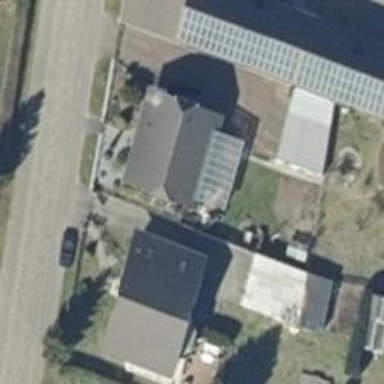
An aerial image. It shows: Building with gabled roof.